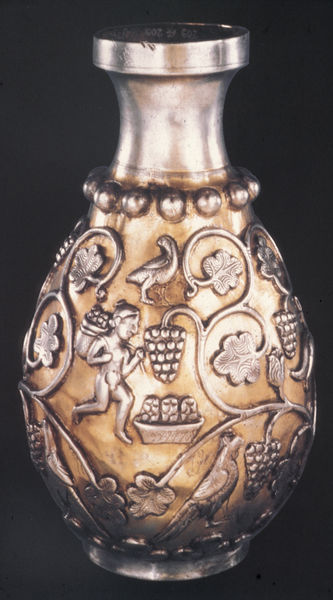
Titel: Vase mit Weinlese, sasanidisch (Iran)
Künstler: unbekannt
Standort: London
Institution: British Museum
Schlagwörter: blätter, falke, fuß, gott, laub, mann, nackt, vogel, weiß, mund, schmuck, tier, tiere, ornament, flasche, mensch, silber, taube, tragen, hals, vögel, schlank, figur, gold, kind, blatt, pflanzen, perlen, arbeit, rund, amphore, kanne, krug, putto, ranken, trauben, vase, relief, knaben, ernte, kiepe, körbe, trage, klein, figuren, wein, glanz, figurativ, floral, ornamente, verzierung, korb, brot, glänzend, metall, bauch, bronze, poliert, bauer, foto, fotografie, paradies, gefäß, messing, zinn, tauben, kupfer, stilisiert, kugel, kugeln, pfau, kranz, gravur, ranke, photo, verziert, ornamental, karaffe, öffnung, weintrauben, politur, silbern, antik, bacchus, satyr, schreiten, männchen, weinlaub, traube, weinblätter, rucksack, papagei, rebe, reben, weinranken, weinrebe, weinstock, bänder, guss, rebstock, punziert, noppen, urne, perlenband, funktion, weinblatt, bauchig, gegossen, lese, weinlese, fau, trinkgefäß, tragekorb, weinbau, weinberg, weinreben, winzer, umranken, helfer, perlhuhn, ziselierung, weingefäß, appliziert, weinkrug, applizieren, aryballos, enghals, fruchtkörbe, fruchtkörne, kellergeister, kleinn, leese, marken, perlenkranz, traubenernte, weinernte, keltern, vogeö, kiebe, rnken, bacchuus, vasan, orname, vein, meltall weinlaub, lsilber